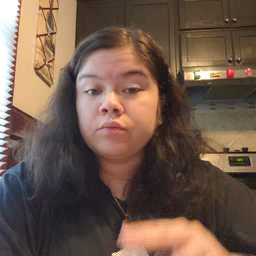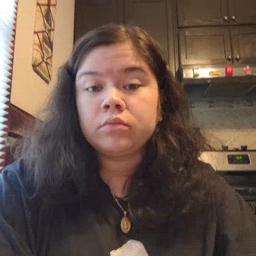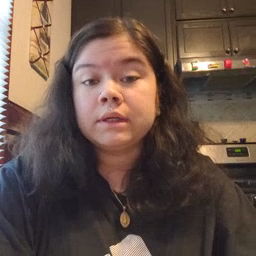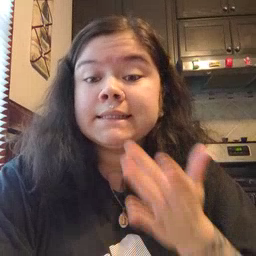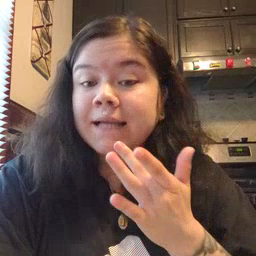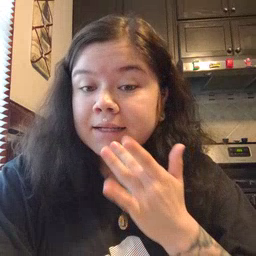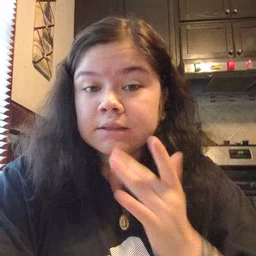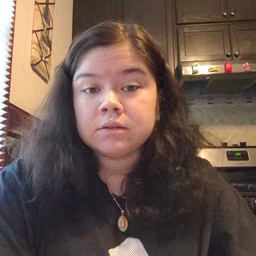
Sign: taste